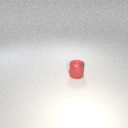
small red metal cylinder